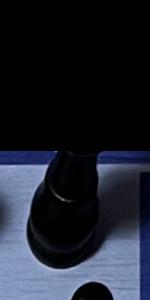
Label: King_Black